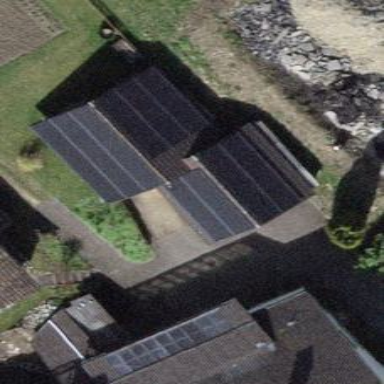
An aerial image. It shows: Shed.